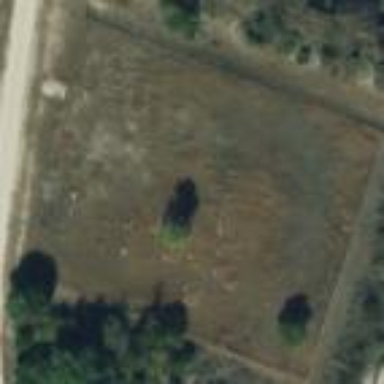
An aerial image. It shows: Cemetery.